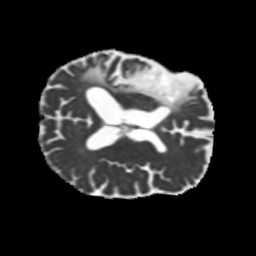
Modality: MD
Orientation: axial
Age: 71
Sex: male
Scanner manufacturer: siemens
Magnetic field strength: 3 T
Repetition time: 5.25 s
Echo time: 0.08 s